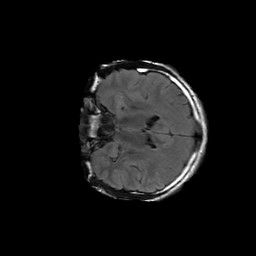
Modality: FLAIR
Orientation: coronal
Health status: ill
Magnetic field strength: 3 T